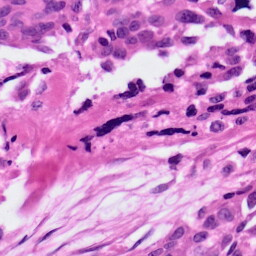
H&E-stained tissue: Ovarian